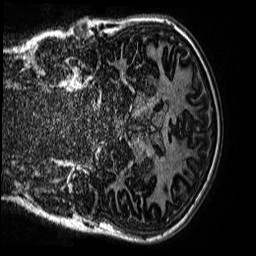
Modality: MP2RAGE
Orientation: coronal
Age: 12
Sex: male
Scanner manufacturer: siemens
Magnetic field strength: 3 T
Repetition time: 4 s
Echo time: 0.00299 s